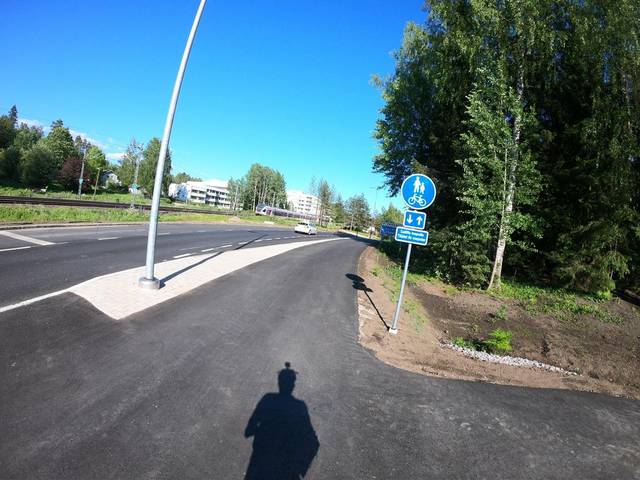
Region: Finland
Coordinates: 60.207, 24.698